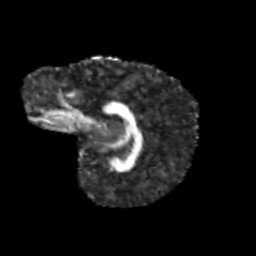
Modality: FA
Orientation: sagittal
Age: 9
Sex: female
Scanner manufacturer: siemens
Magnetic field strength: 3 T
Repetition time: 3.8 s
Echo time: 0.07 s